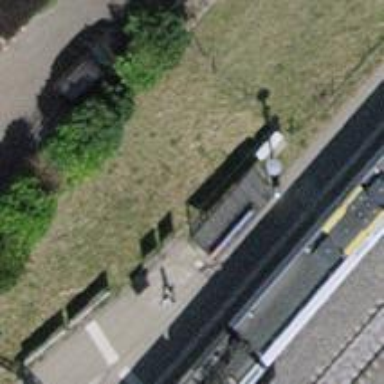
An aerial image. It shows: Station for public transport and railway.